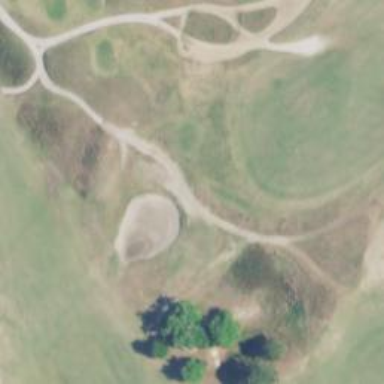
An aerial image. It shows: Rough area on grassy golf course.